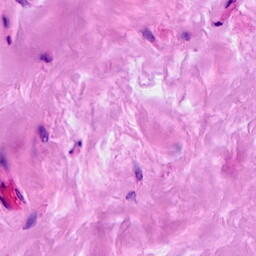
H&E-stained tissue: Breast